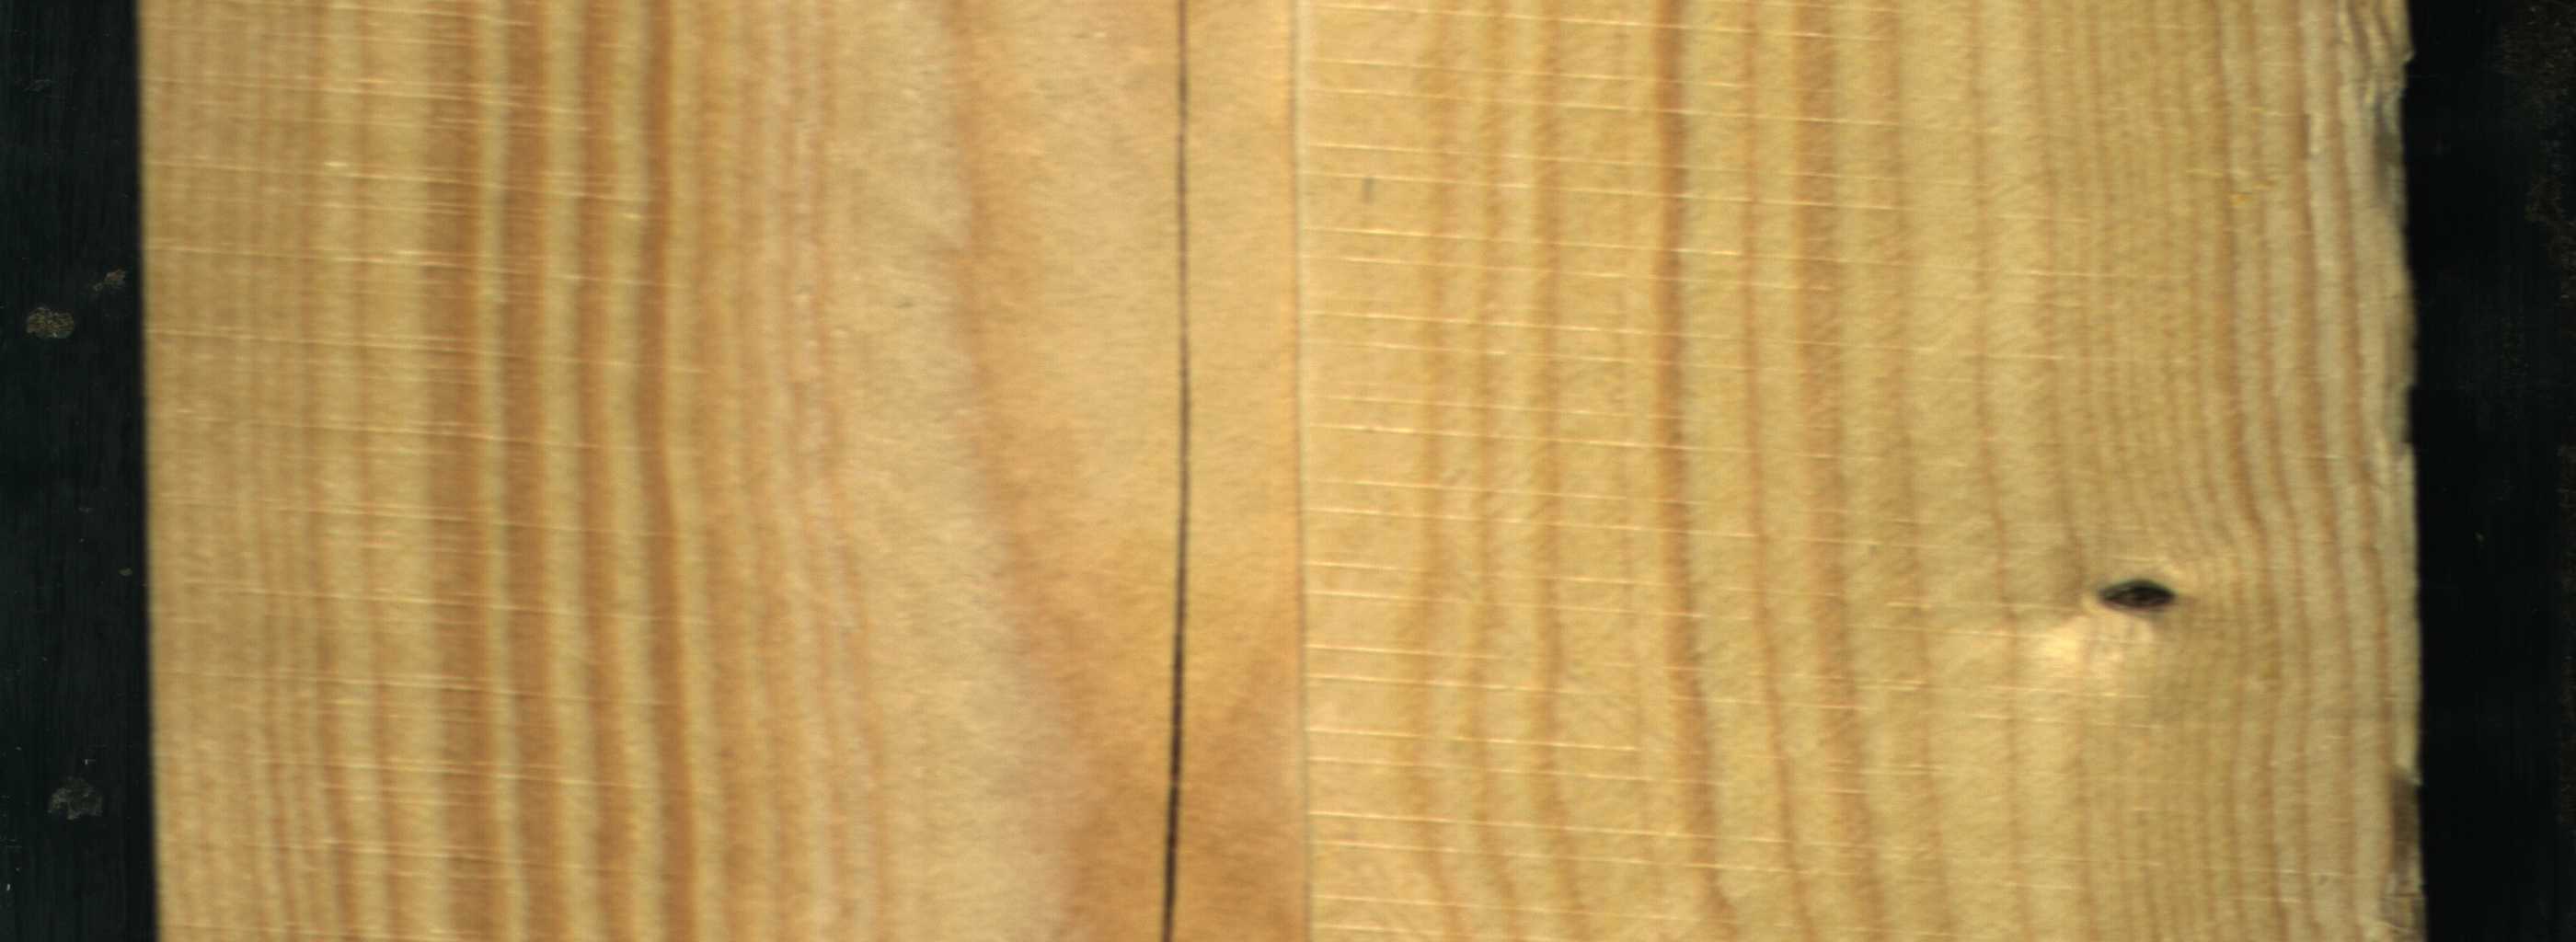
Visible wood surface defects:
Crack
Dead_Knot